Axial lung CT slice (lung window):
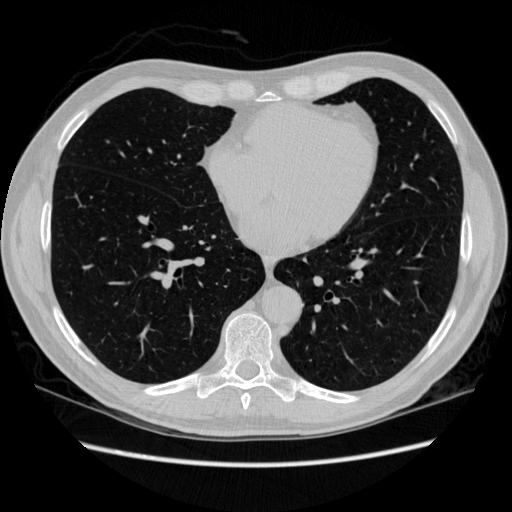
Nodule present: no